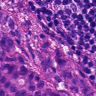
Metastatic tissue present: yes